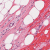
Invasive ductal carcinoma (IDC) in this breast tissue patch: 0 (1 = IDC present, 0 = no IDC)